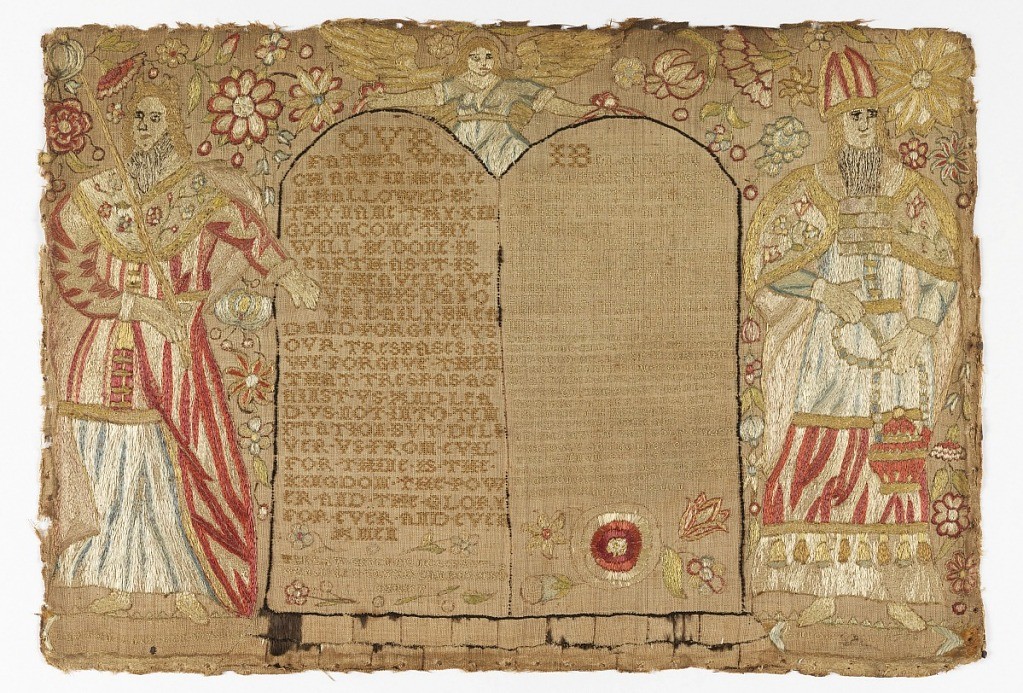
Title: Sampler
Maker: Martha Luck
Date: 1715
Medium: silk embroidery on linen foundation Technique: embroidered in cross, stem, satin, chain and split stitches on plain weave foundation; counted and uncounted stitches
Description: Two robed figures, one carrying a sword, the other wearing a bishop's mitre and carrying a censor on either side of a pair of tablets. An angel is at the top. The tablet at left contains the Lord's Prayer, then "the law given by Moses but grace and truth came by Jesus Christ." The tablet on the left contains the Apostle's Creed. With the inscription Martha Luck her work Anno Domini 1715.